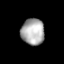
Tissue: lung
Cell type: Epithelial cells
Senescence score: 0.2271
Nuclear area (px): 599
Mean DAPI intensity: 172.139